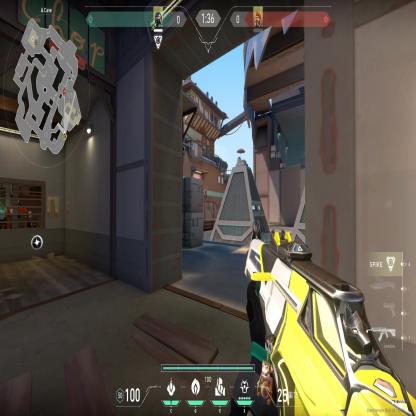
Label: enemy